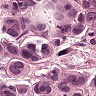
Metastatic tissue present: yes